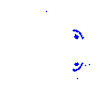
Particle: kaon